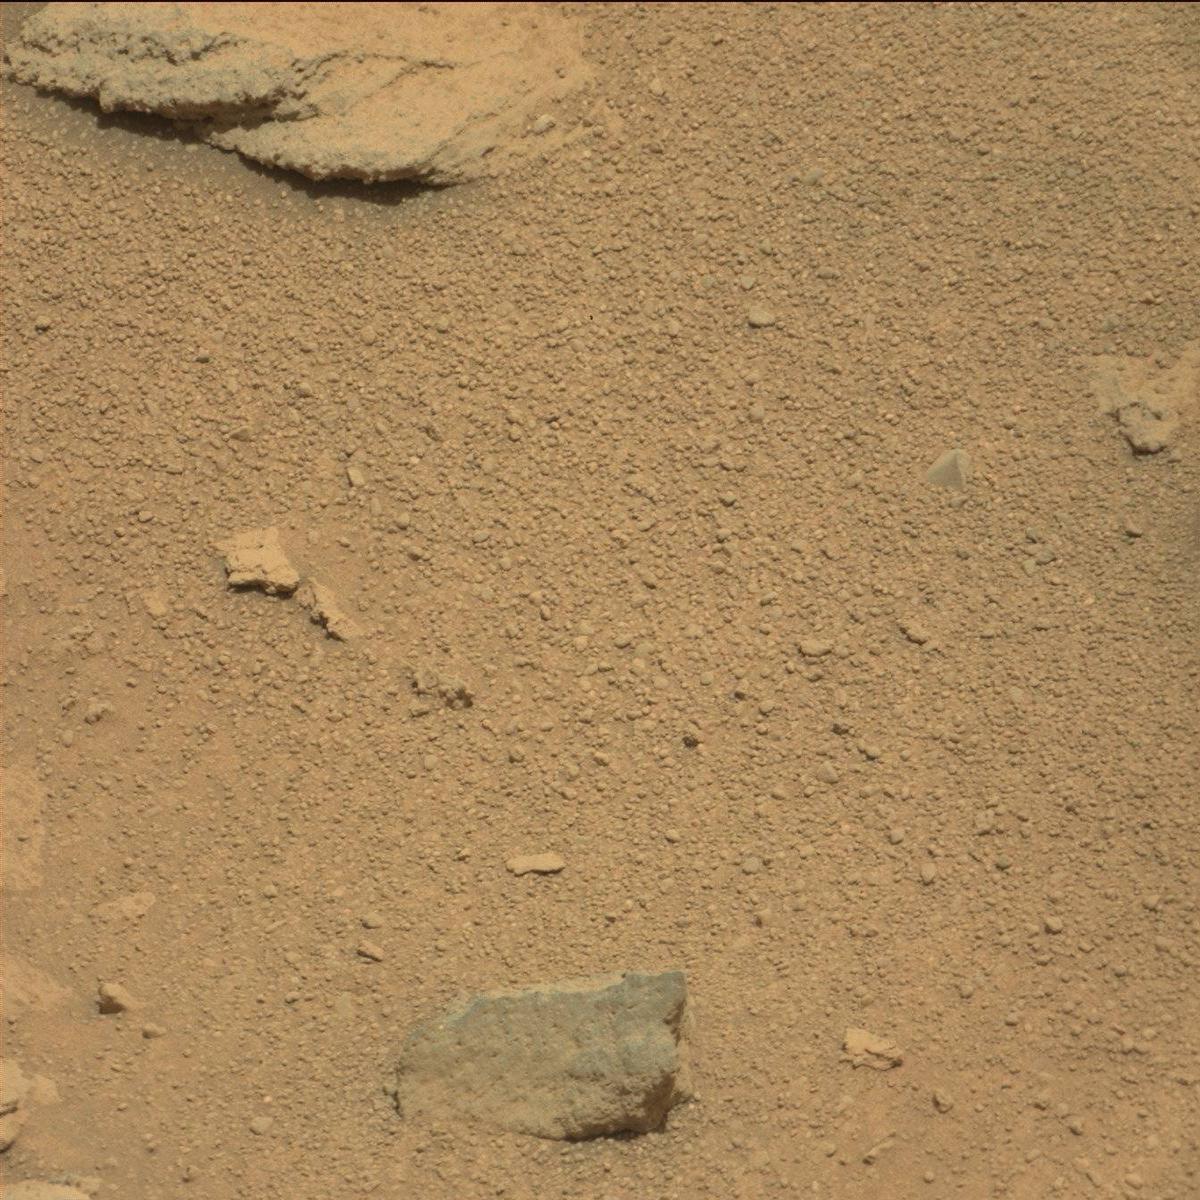
Terrain classes present: Bedrock, Rock, Sand / Soil